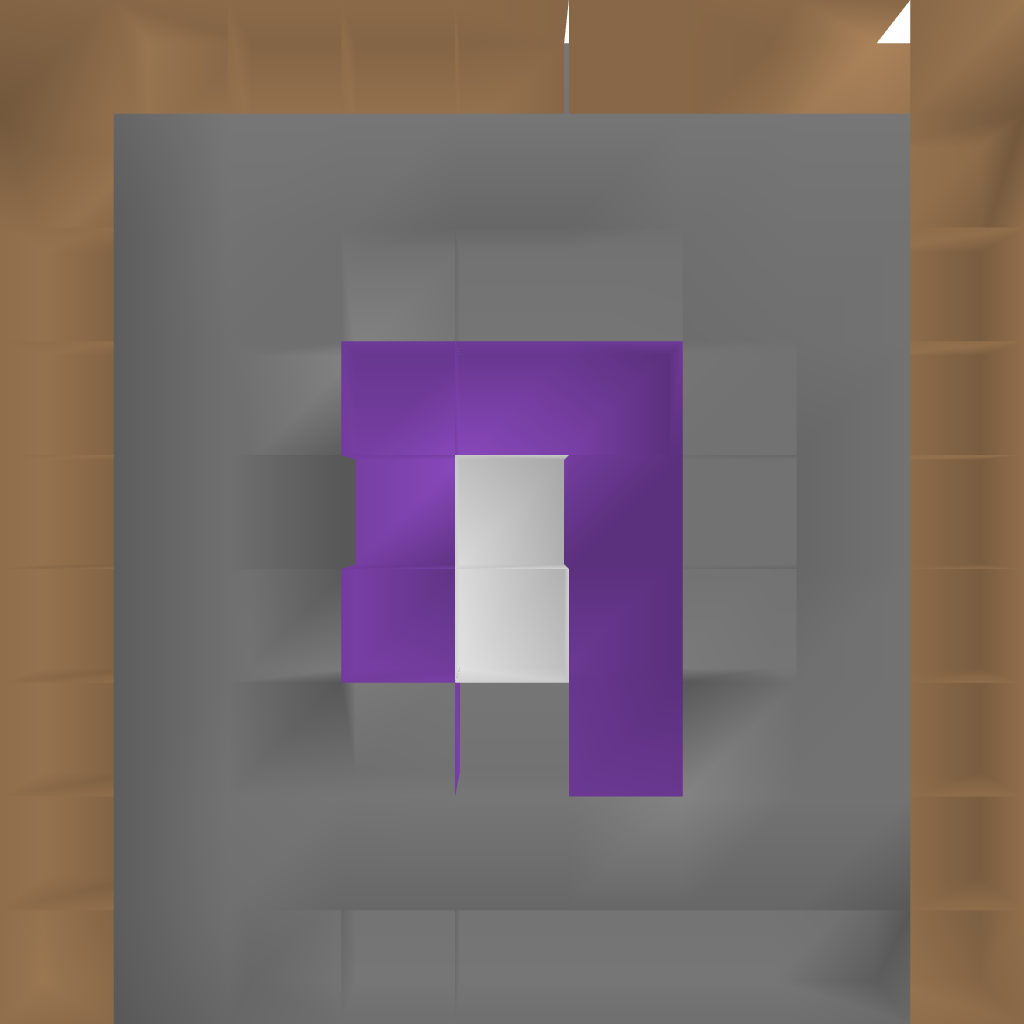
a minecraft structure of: Trading Room blocked structure with purple entrance and door in the center